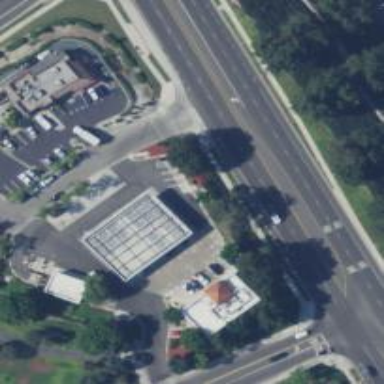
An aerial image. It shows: Retail area.